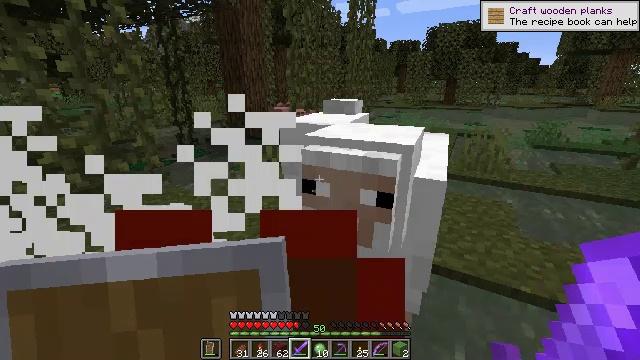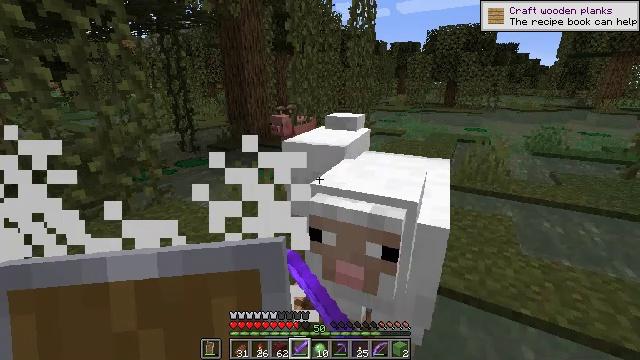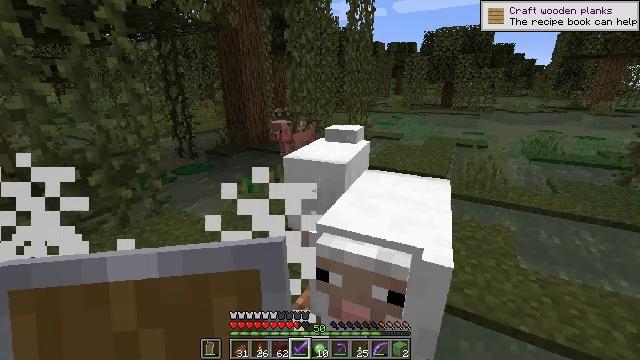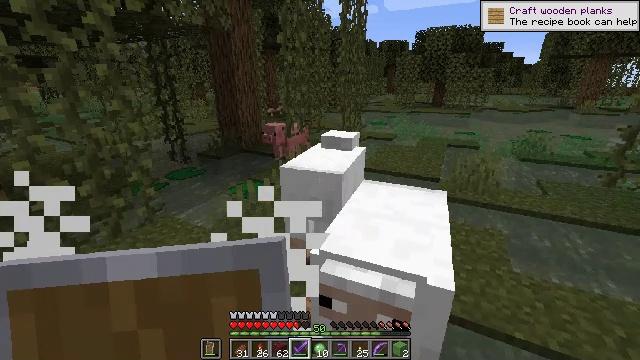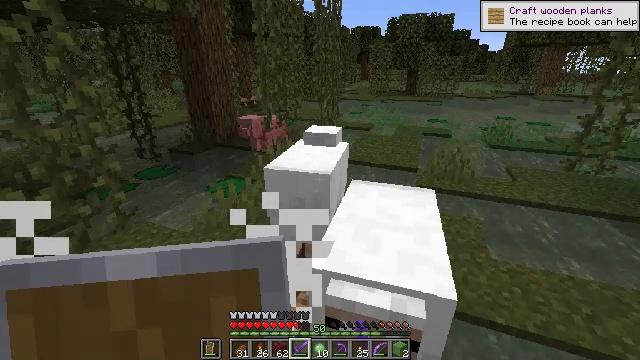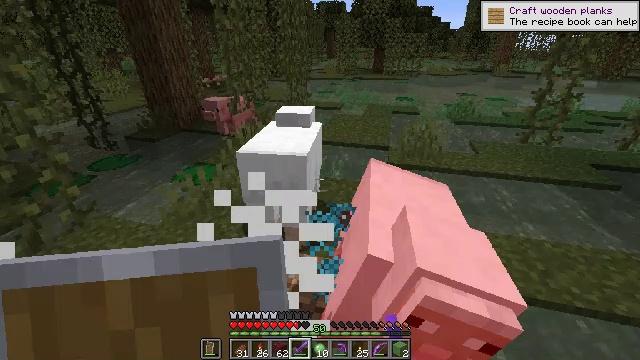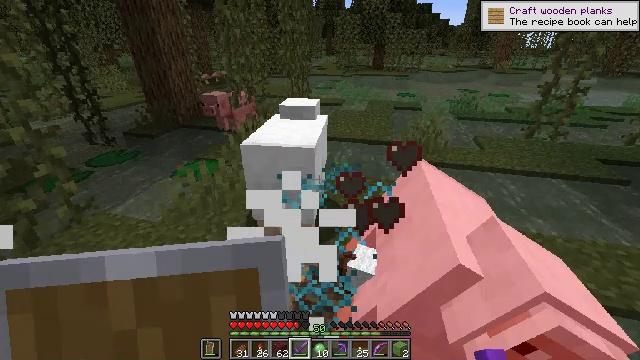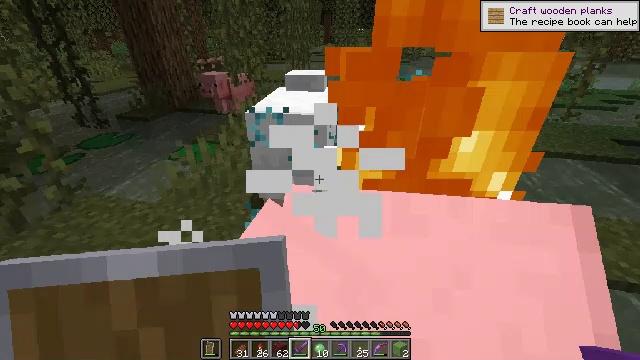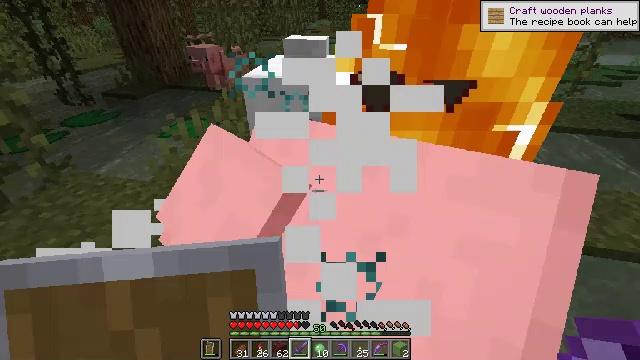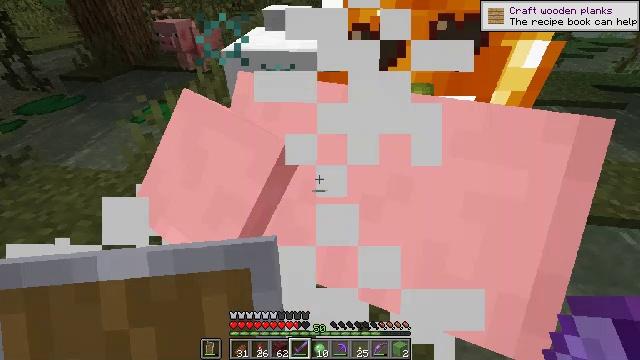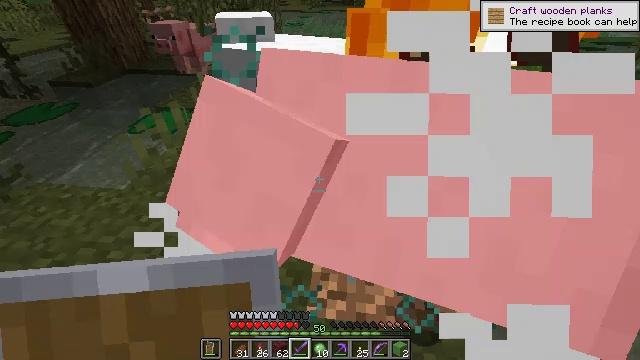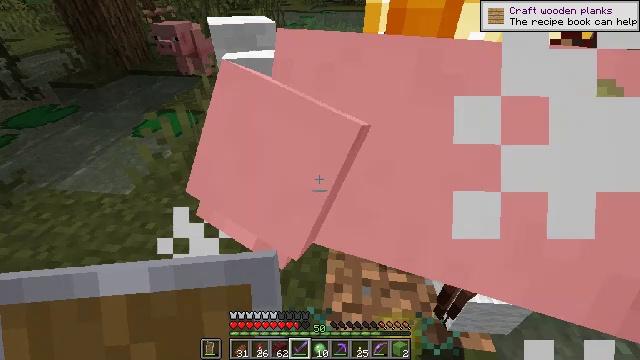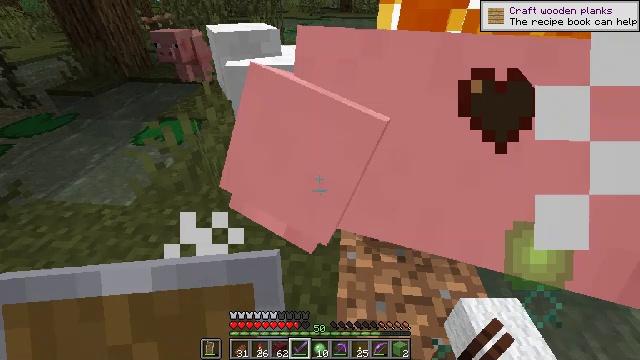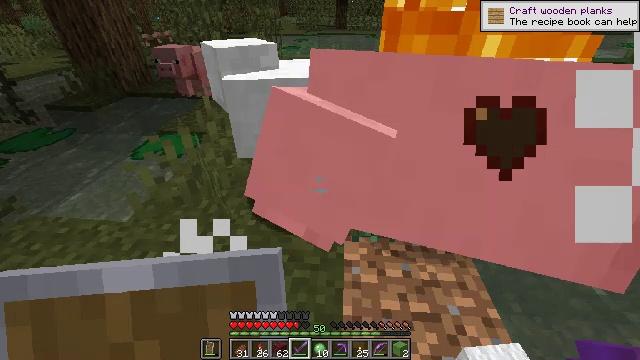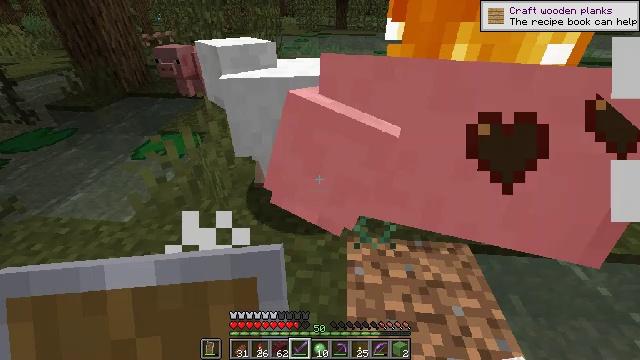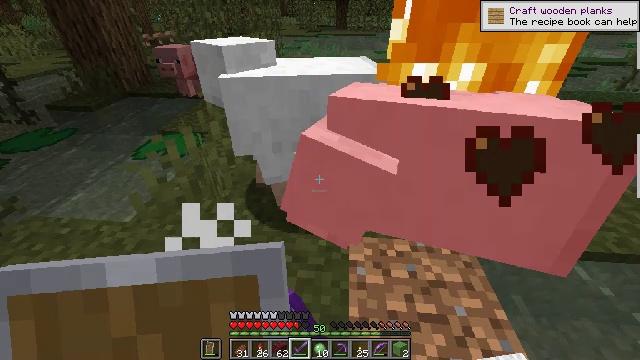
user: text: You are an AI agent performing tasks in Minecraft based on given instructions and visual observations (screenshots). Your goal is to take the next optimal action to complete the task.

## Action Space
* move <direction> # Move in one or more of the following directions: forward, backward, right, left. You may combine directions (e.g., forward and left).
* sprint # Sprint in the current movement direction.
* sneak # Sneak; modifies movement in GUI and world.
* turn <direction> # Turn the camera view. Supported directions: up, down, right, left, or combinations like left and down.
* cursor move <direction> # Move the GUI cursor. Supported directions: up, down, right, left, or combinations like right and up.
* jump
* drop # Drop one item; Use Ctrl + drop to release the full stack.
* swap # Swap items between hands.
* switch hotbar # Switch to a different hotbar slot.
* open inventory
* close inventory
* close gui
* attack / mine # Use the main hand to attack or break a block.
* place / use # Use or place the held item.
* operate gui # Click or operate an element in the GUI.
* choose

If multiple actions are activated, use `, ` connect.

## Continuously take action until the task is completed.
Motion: motion action
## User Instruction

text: Hunt animals.
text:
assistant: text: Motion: move forward and move left, attack / mine, jump
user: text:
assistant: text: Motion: move forward and move left, attack / mine, jump
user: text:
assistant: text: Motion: move forward and move left, turn right, jump
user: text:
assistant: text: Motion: move forward and move left, turn right and down, jump
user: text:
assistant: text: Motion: move forward and move left, turn right and down, jump
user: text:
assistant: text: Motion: move forward and move left, jump
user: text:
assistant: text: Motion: move forward and move left, turn down, jump
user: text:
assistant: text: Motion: move forward and move left, turn right and down, jump
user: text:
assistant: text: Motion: move forward and move left, turn right and down
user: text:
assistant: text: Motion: move forward and move left, turn right
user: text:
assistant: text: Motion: no_op
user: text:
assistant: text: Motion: turn up
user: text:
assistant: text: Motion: turn up
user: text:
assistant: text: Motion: attack / mine
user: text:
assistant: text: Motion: attack / mine
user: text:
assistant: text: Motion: attack / mine
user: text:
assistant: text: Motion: move forward
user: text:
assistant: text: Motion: move forward, turn left
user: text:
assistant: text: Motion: no_op